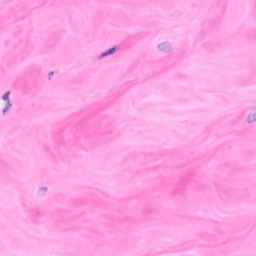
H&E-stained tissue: Breast